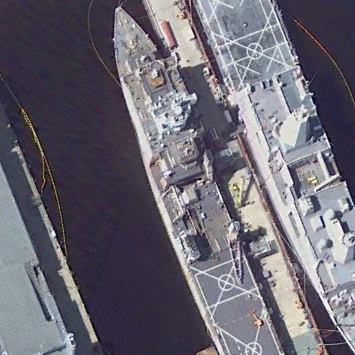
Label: combat